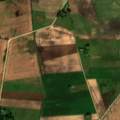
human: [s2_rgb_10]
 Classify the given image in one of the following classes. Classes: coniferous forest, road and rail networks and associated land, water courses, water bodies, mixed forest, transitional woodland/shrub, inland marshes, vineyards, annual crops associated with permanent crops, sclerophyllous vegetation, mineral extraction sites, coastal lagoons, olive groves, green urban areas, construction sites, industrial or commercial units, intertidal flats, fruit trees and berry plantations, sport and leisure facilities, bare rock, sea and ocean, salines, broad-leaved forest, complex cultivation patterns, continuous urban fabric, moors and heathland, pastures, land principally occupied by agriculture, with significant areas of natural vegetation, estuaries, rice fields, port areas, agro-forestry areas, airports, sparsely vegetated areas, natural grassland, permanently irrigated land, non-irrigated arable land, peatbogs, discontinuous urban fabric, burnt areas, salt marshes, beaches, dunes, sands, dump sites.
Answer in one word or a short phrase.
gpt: non-irrigated arable land, complex cultivation patterns, broad-leaved forest